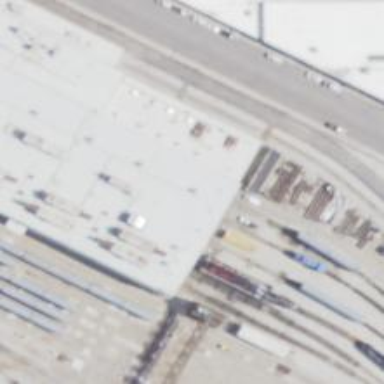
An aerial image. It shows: Railway yard with building passage tunnel.